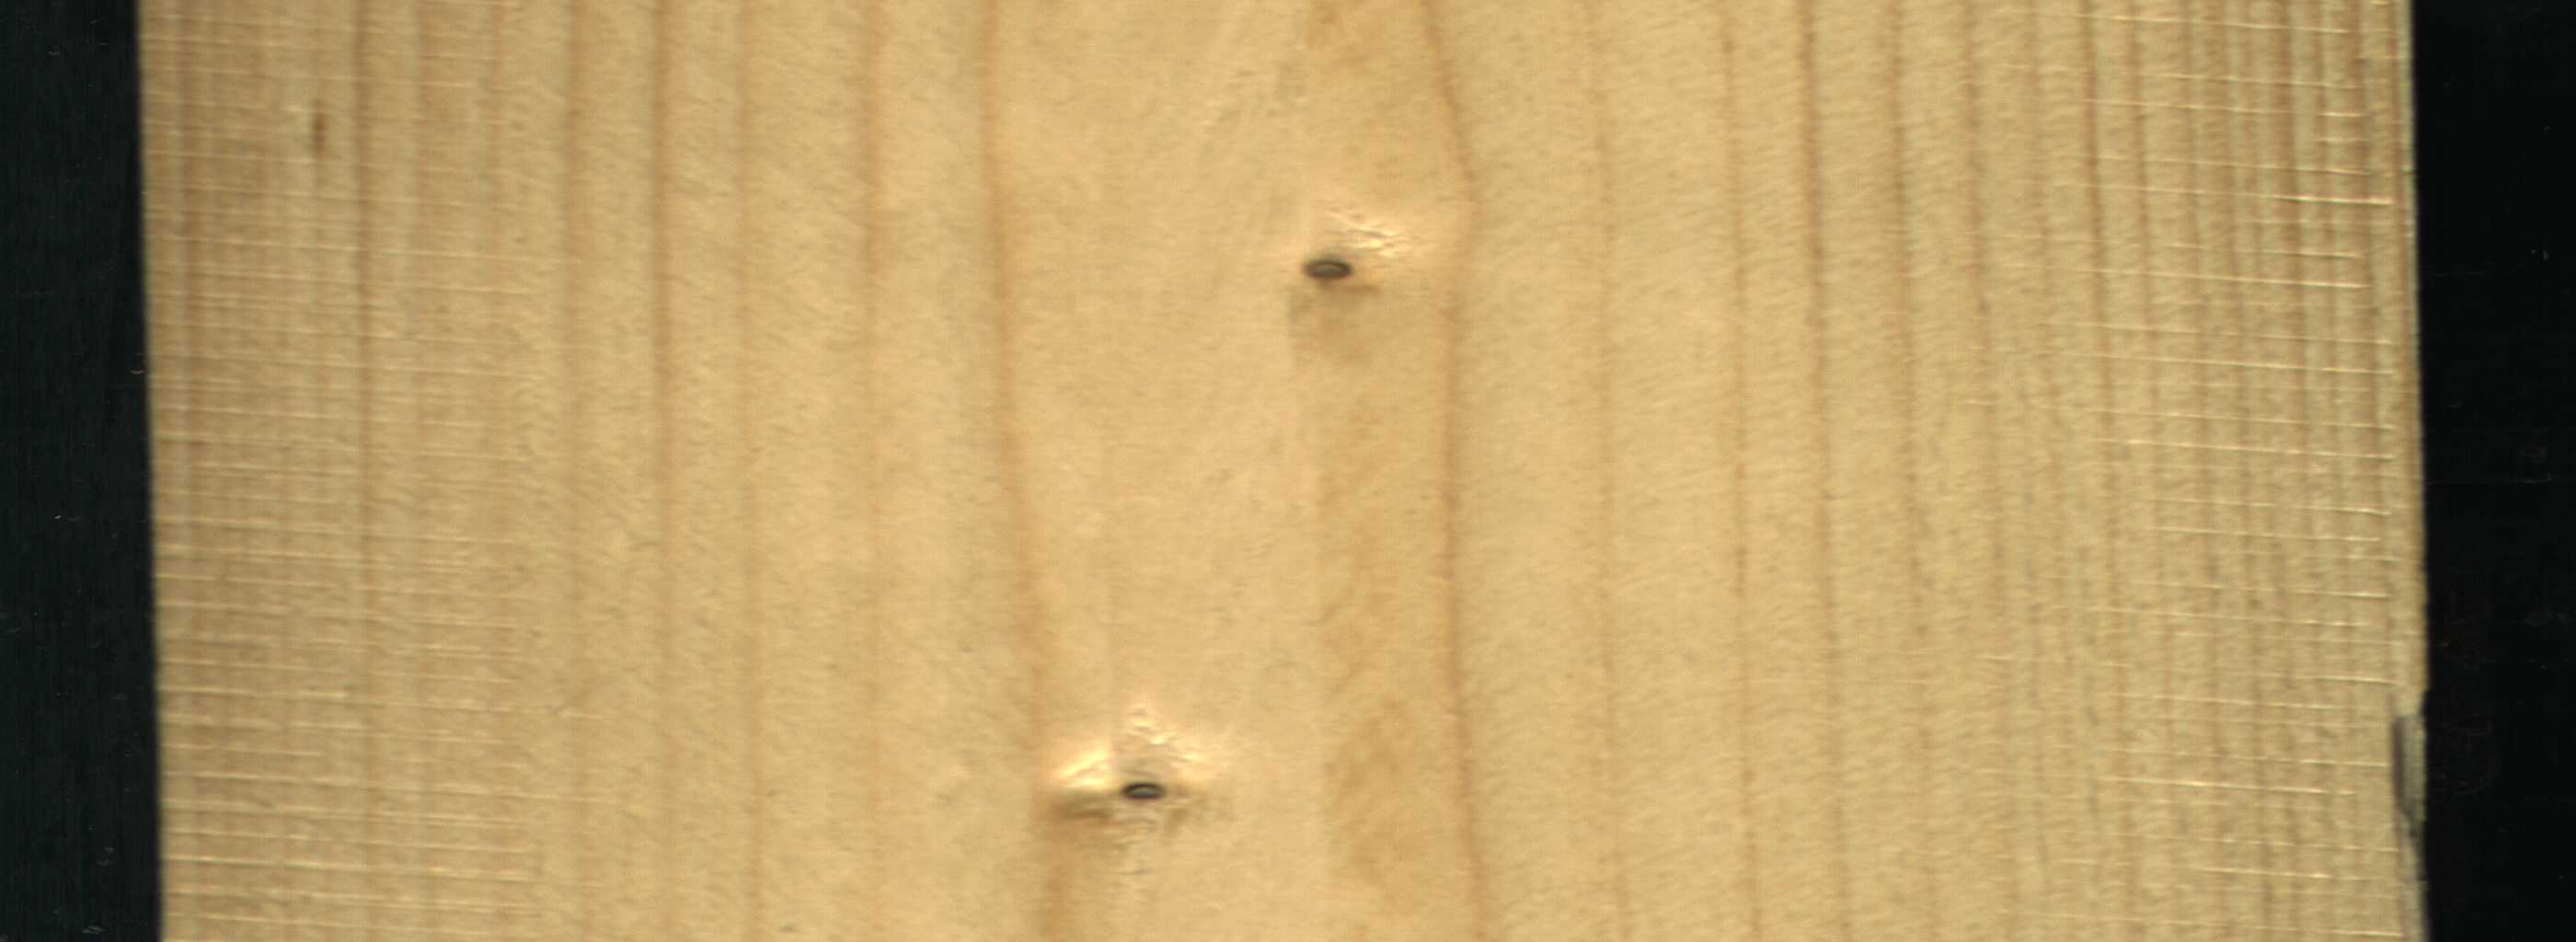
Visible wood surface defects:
Live_Knot
Live_Knot